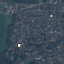
Land use / land cover class: Residential